Field crop: maize
Growth stage: 2
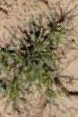
Species: salsola